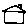
Label: house